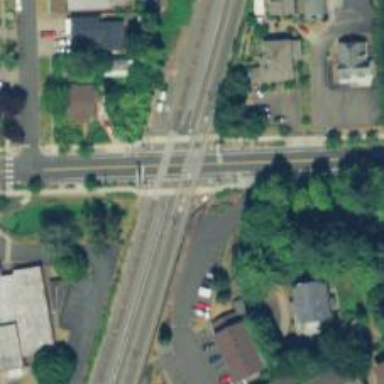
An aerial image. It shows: Railway crossing.